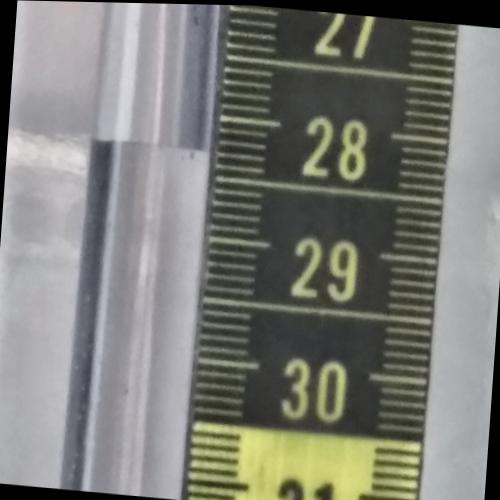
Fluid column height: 28.3 cm